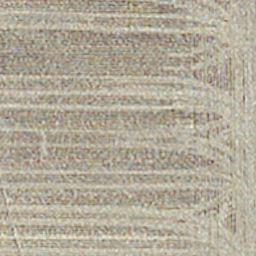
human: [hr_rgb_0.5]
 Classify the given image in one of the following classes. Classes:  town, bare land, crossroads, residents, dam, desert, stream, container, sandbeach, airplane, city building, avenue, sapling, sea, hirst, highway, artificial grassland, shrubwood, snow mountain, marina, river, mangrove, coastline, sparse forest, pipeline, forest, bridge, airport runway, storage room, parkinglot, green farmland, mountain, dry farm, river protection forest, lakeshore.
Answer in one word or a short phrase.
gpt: dry farm